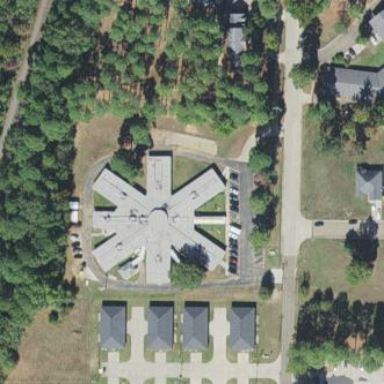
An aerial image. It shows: Nursing home building.